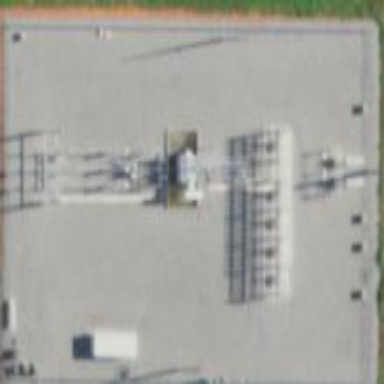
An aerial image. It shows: Power substation specializing in generation.